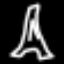
Label: The Eiffel Tower